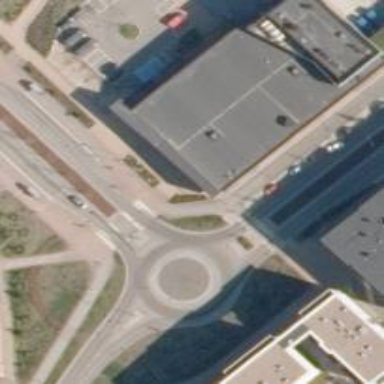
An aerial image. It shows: Tertiary road with asphalt surface leading to roundabout.